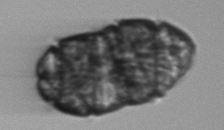
Label: Margalefidinium